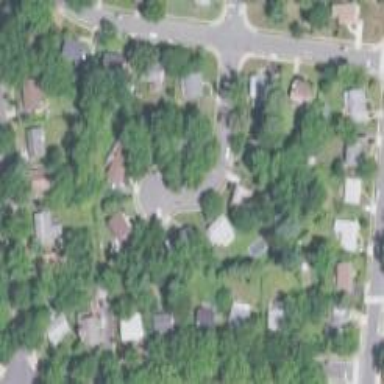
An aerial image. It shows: Residential area consisting of single-family homes.